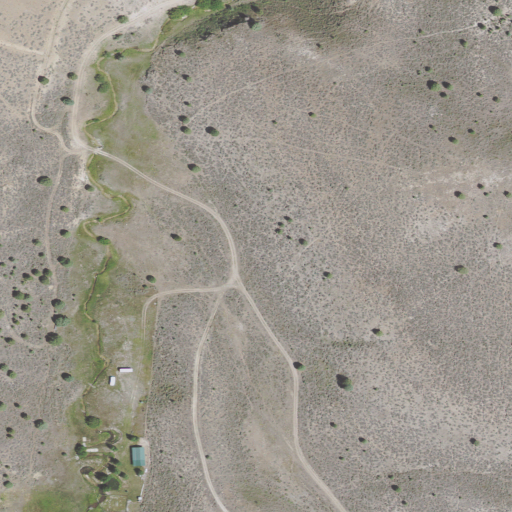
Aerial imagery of valley in Utah named Petes Hollow containing shrub and open development